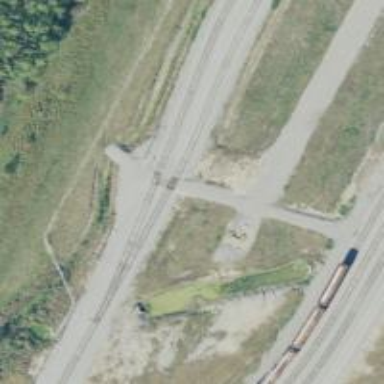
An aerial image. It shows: Rail spur service.